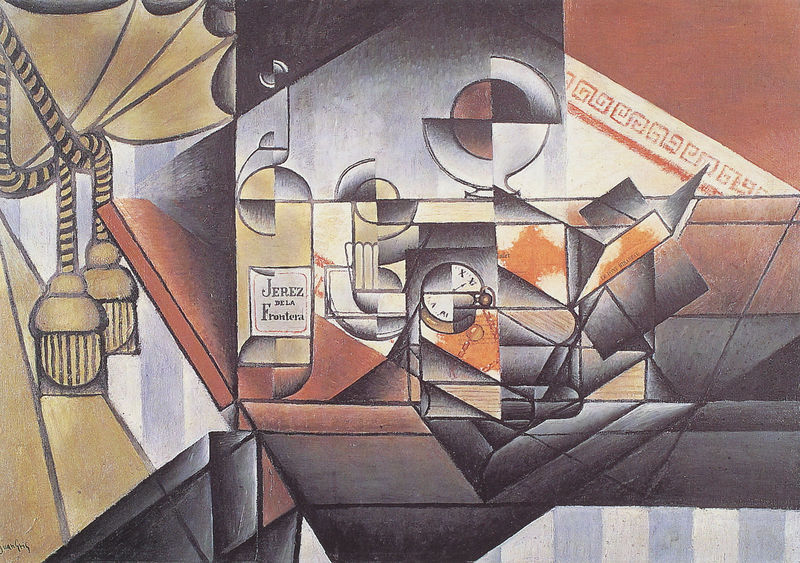
Titel: Uhr und Flasche (Jerez de la Fronterra)
Künstler: Juan Gris
Institution: Privatbesitz
Schlagwörter: blau, gemälde, weiß, kubismus, kubistisch, ocker, braun, grau, orange, schwarz, rot, beige, muster, flasche, bild, vorhang, kreis, stillleben, farbig, bücher, moderne, abstrakt, flächen, modern, farbe, formen, linien, gardinen, streifen, uhr, kordel, quaste, rechtecke, kante, buch, spanisch, kreise, kunst, quadrate, geometrisch, picasso, troddeln, bommel, kanten, laufender hund, quasten, mäander, gris, konfus, verwirrend, jerez, kires, schrifrt, picssso, jerez de la frontera